Question: In an app I am building I use the following pattern: If the user clicks on a hierarchical navigation element I open the next 'UIViewController' immediately, and it takes care about loading its data itself and shows a loading spinner if it is going over the network.
Now most list views are created using 'MonoTouch'. On one 'DialogViewController' I have an issue with adding many element to the views RootElement after the screen has already been show.
At first the 'StringElements' appear fine on screen, but if you scroll quickly up and down the text on each line becomes a block:

Code to reproduce the issue:
'''
var root = new RootElement("Root");
var dvc = new DialogViewController(root) { AutoHideSearch = true, EnableSearch = true };
nav.PushViewController(dvc, true);
Task.Factory.StartNew(() => {
Thread.Sleep(TimeSpan.FromSeconds(1));
UIApplication.SharedApplication.InvokeOnMainThread(() => {
var sec = new Section();
for (int i = 0; i < 100; i++)
{
var el = new StyledStringElement("Test", "Test", UITableViewCellStyle.Value1);
sec.Add(el);
}
root.Add(sec);
});
});
'''
Interestingly only the string on the left looks like a block, while the one on the right is fine. On a side note, in their MWC (demo) app, <URL>.
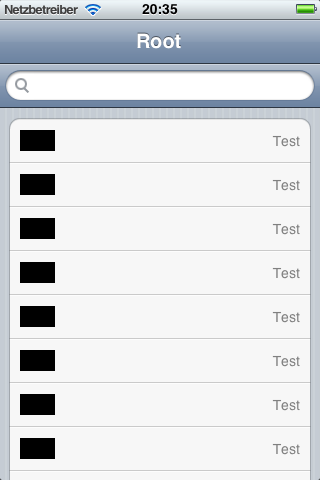
Answer: There does not seem to be a reload of the data source called on the main thread to correctly render the new values:
'''
var dvc = new DialogViewController(new RootElement(""));
_root = new UINavigationController();
_root.PushViewController(dvc, true);
_window.RootViewController = _root;
Task.Factory.StartNew(() => {
Thread.Sleep(TimeSpan.FromSeconds(1));
var section = new Section("");
foreach (var i in Enumerable.Range(1, 100)) {
section.Add(new StyledStringElement(i.ToString(), "cell", UITableViewCellStyle.Value1));
}
dvc.Root.Add(section);
BeginInvokeOnMainThread(() => {
dvc.ReloadData();
});
});
'''